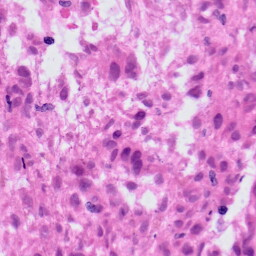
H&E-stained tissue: Skin